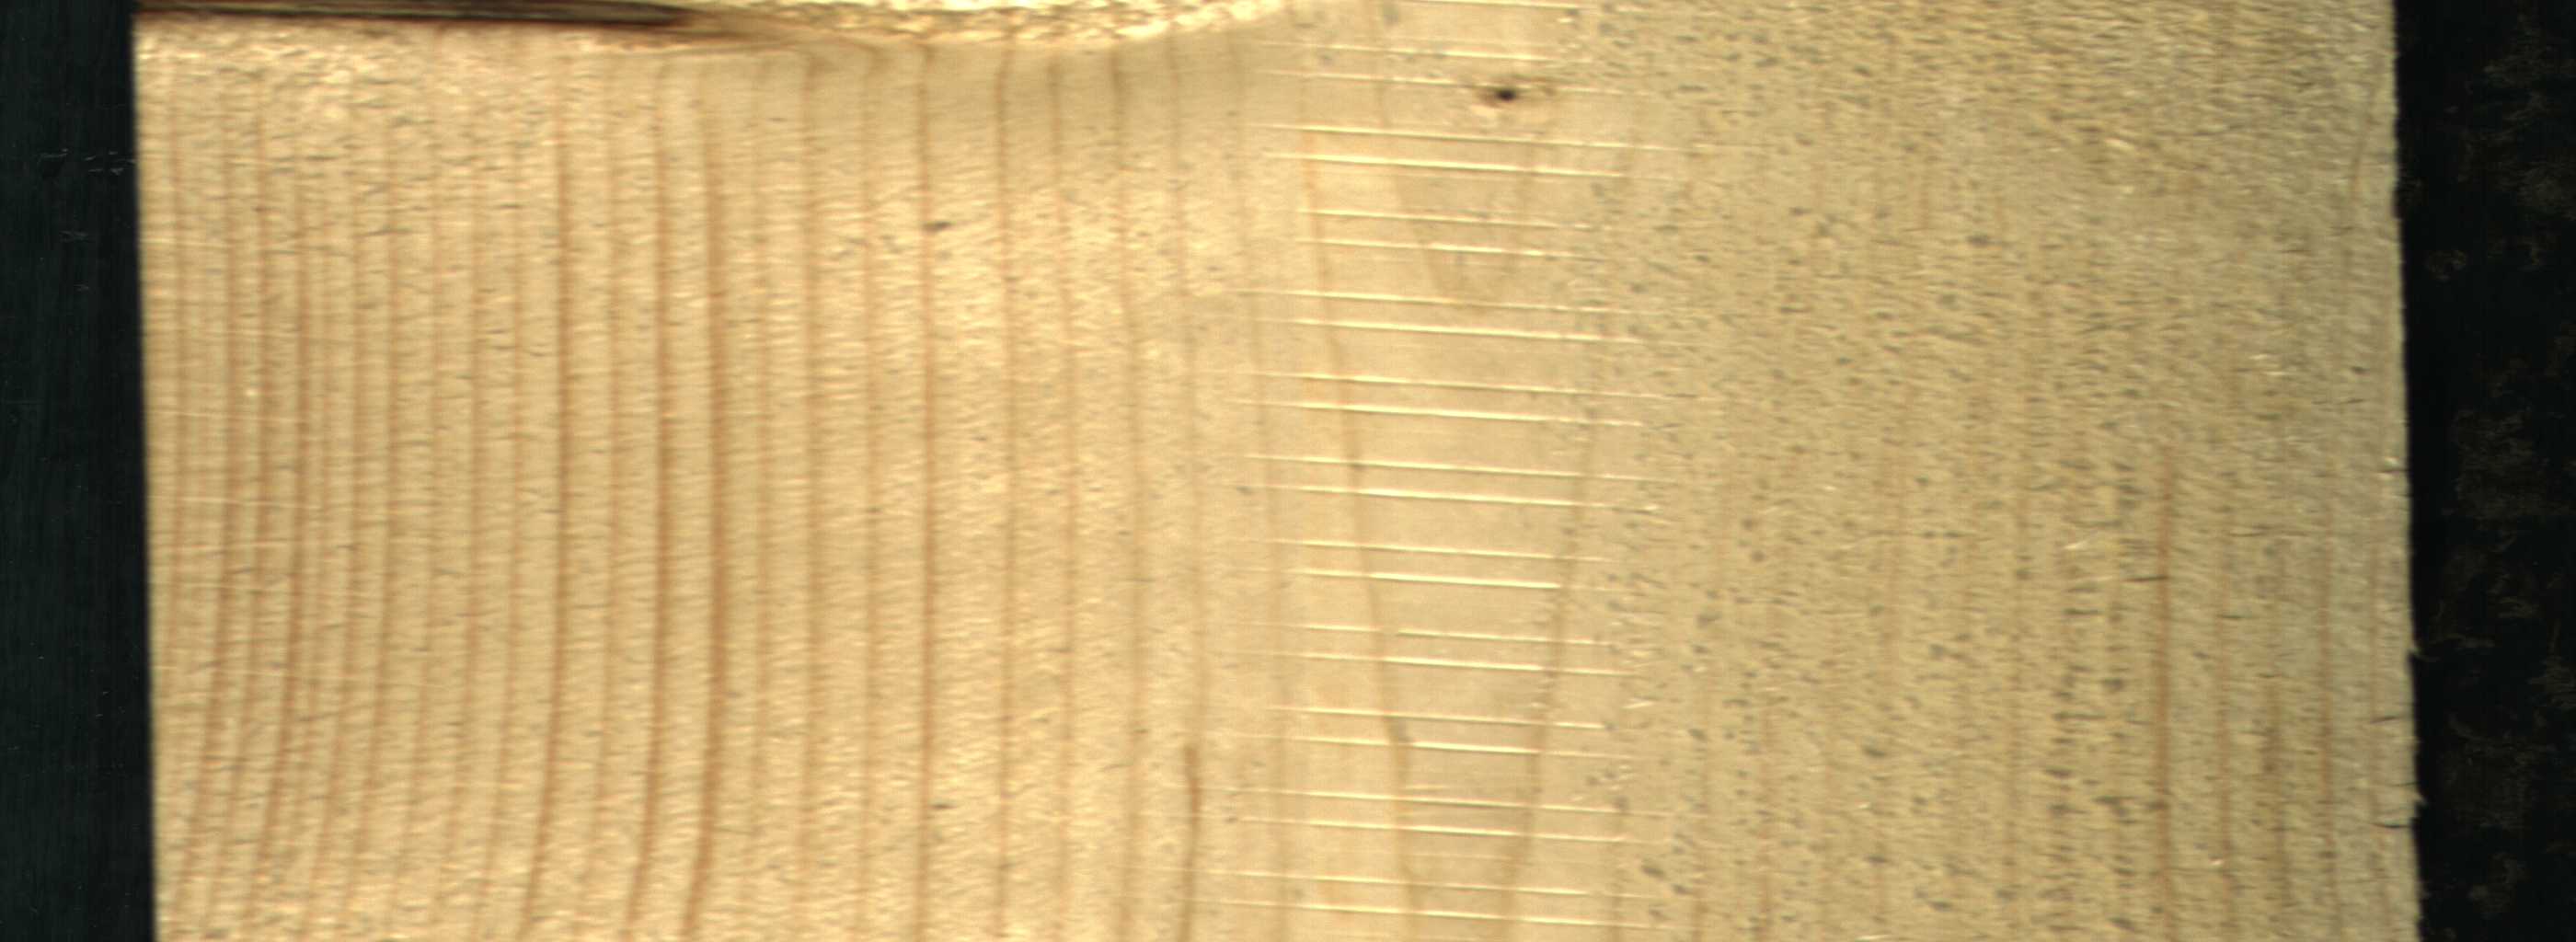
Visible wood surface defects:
Dead_Knot
Dead_Knot